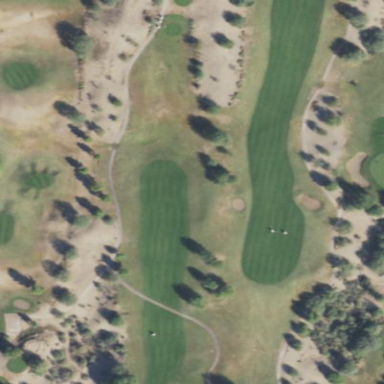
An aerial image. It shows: Area with grass used as rough in golf course.